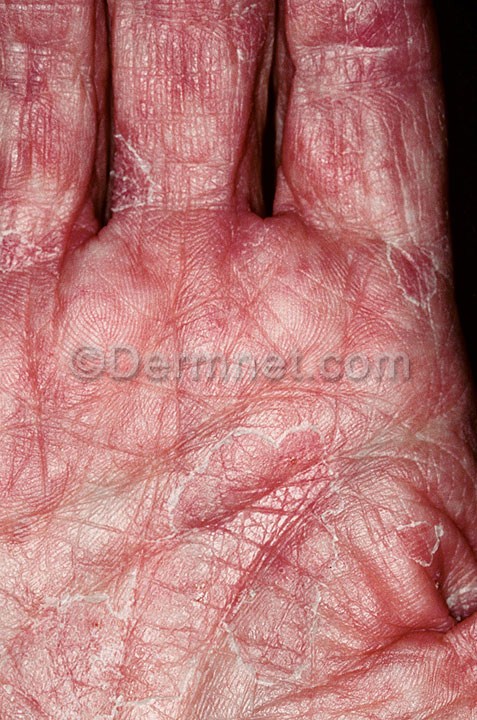
Disease: Eczema Photos